Question: I'm using <URL> in a project and I want to achieve the following:

I wanted to know if there is a CSS trick to achieve it or if it requires some math and calculation to make it fit perfectly?
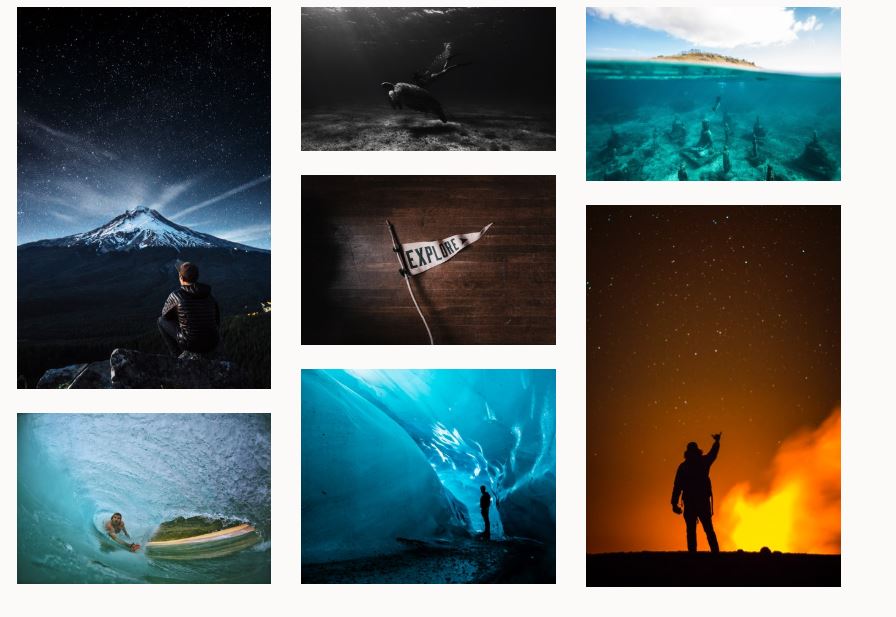
Answer: Basically, there are two ways - using JS (there are ton of scripts, for example <URL> or CSS.
The problem with CSS is that it is still not possible to create true "masonry style layout", but you can archive something similar, try googling for "masonry using css", you will find many articles and examples about this topic, for example, this one - <URL>